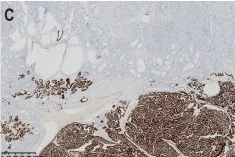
Hematoxylin and Eosin (H&E) staining, immunostaining of TTF1 and GATA3 of the two cases. Case1 showed well differentiated tubules infiltrating into the corpus. ; In contrast, TTF1 was mainly stained at the area in which the tumor presented papillary pattern.
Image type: pathology (immunostaining)